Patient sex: M
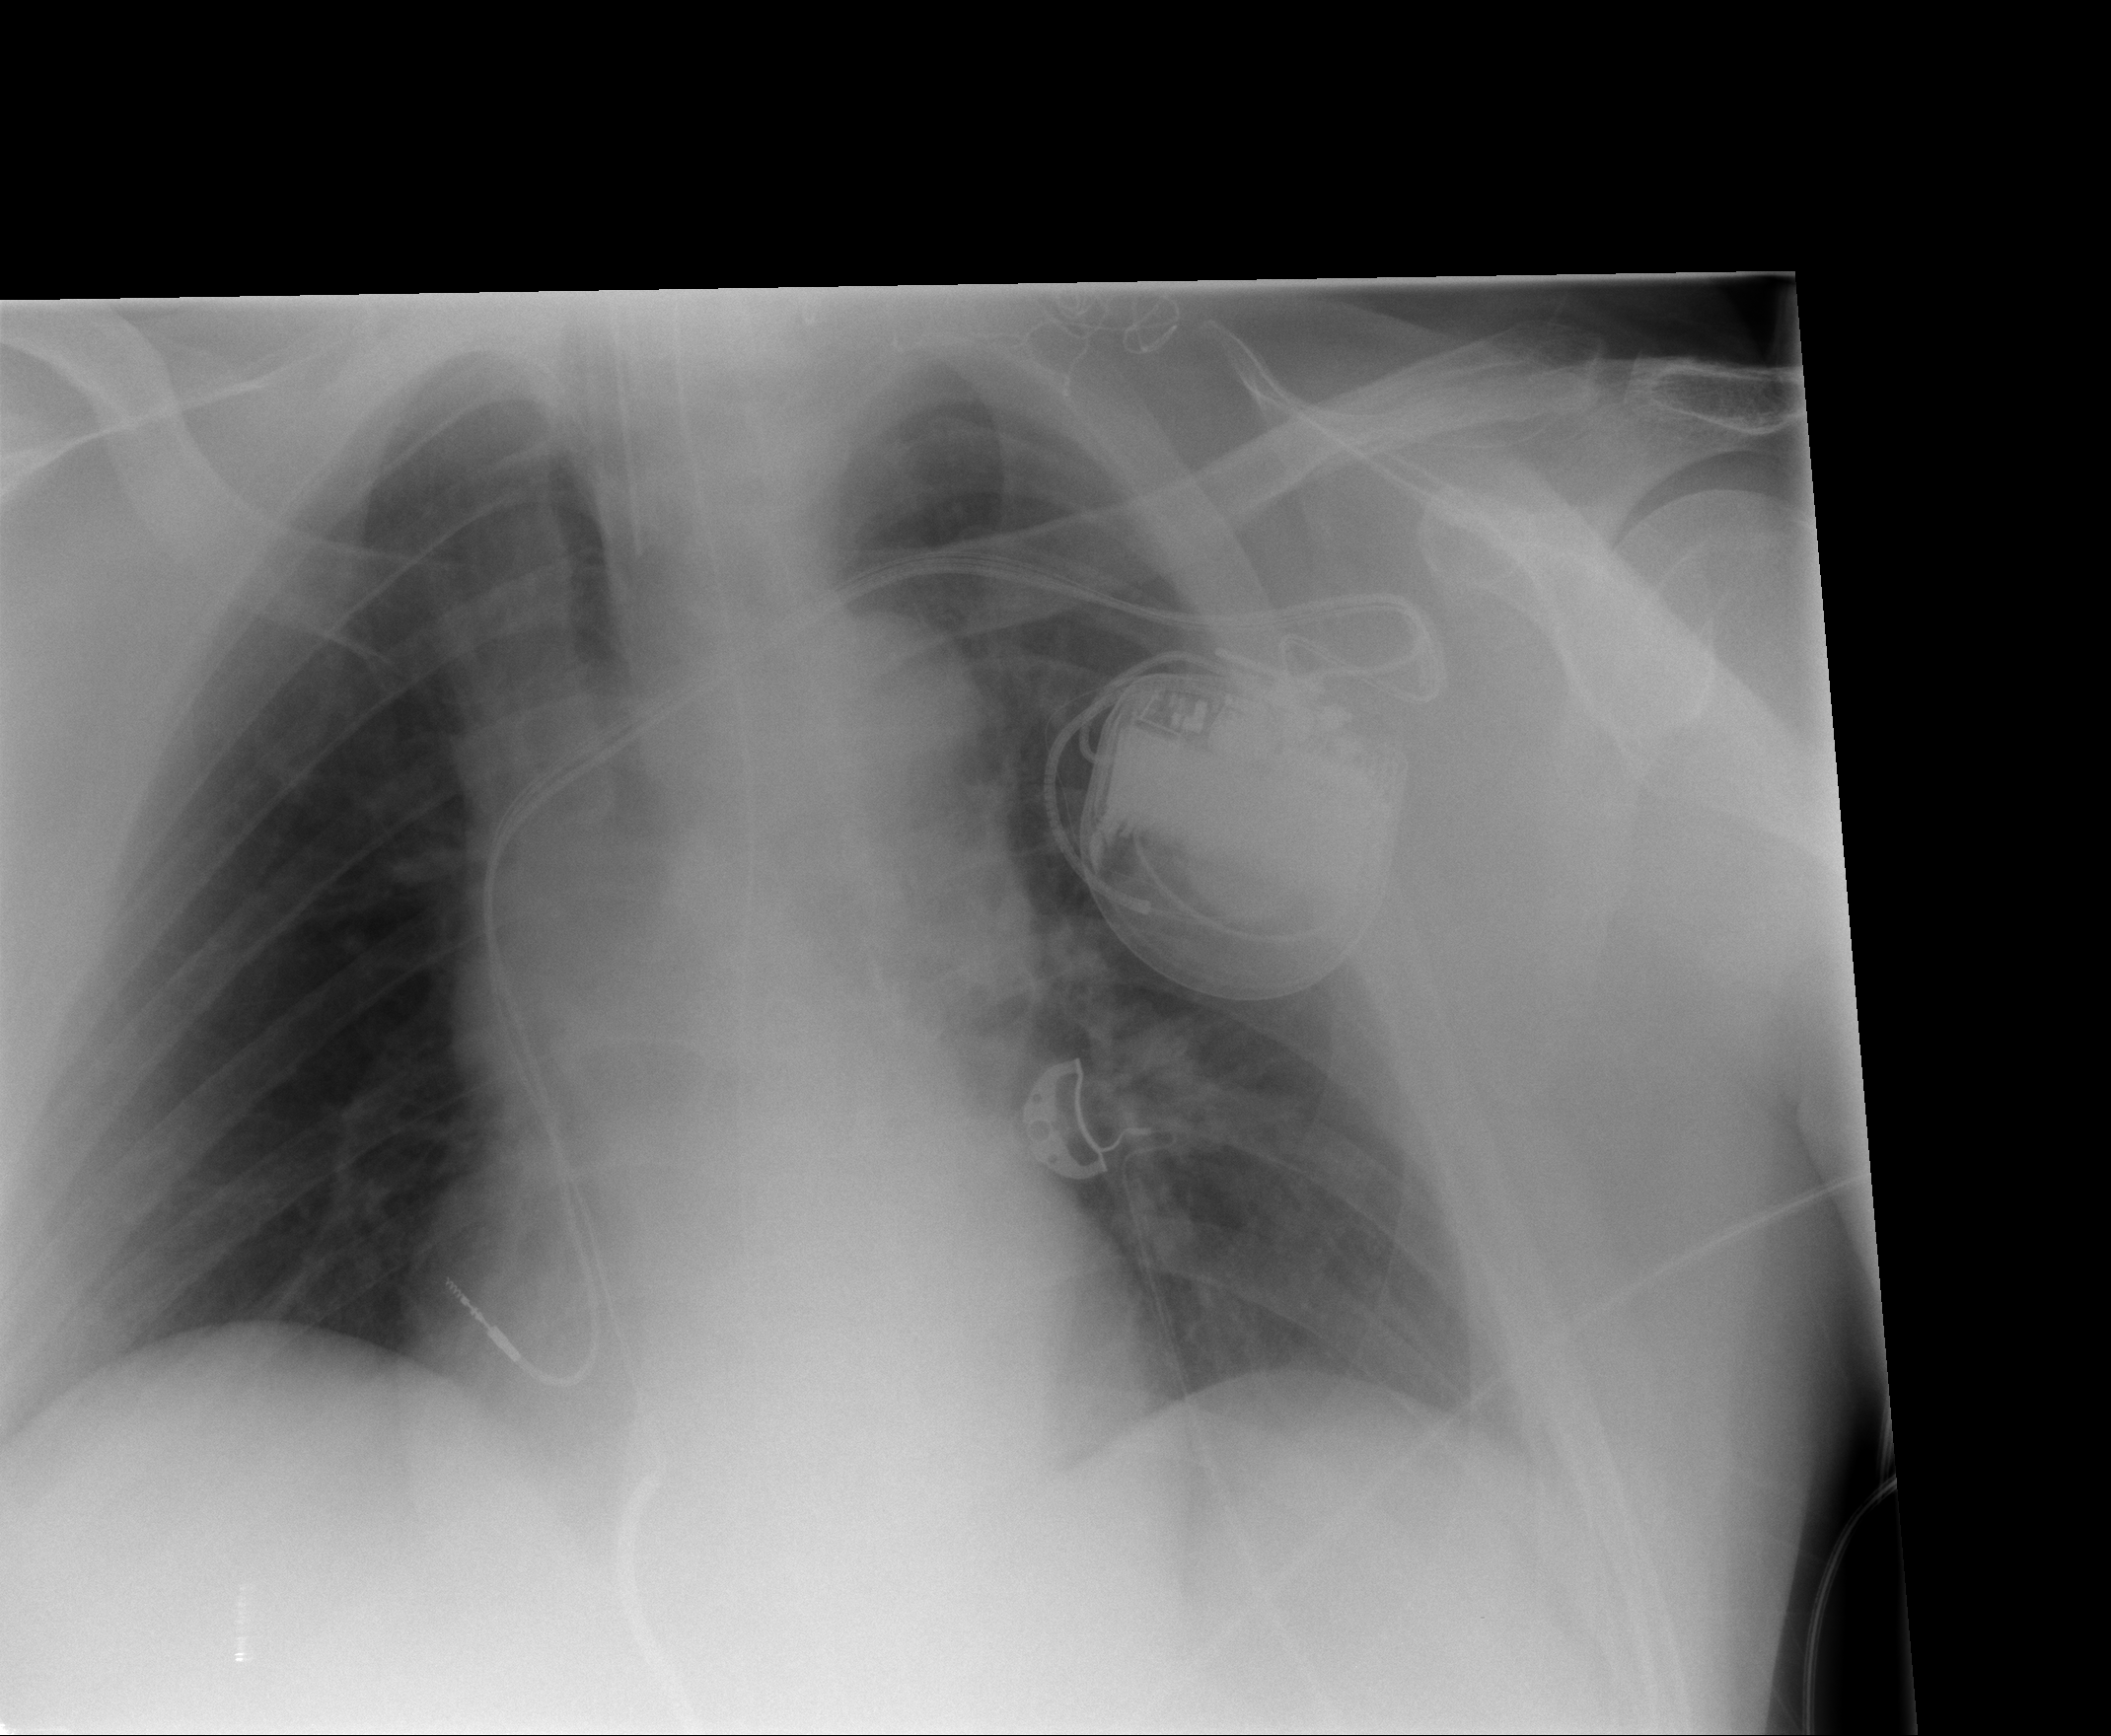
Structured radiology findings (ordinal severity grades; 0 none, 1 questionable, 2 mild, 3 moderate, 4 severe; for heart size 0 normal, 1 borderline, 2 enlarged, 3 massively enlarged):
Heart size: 0
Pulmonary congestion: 0
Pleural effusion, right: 0
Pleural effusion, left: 0
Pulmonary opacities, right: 0
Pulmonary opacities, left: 0
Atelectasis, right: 1
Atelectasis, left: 1